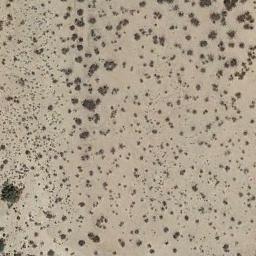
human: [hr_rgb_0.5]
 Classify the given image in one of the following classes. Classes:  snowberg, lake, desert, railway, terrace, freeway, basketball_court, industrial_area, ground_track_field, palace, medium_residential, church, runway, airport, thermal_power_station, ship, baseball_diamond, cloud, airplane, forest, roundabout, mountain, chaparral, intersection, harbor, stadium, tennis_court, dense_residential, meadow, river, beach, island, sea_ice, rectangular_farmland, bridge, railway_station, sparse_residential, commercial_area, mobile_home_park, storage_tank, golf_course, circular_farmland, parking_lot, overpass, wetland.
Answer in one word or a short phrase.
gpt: chaparral